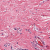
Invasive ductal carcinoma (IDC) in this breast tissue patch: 0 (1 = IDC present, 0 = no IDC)